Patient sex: F
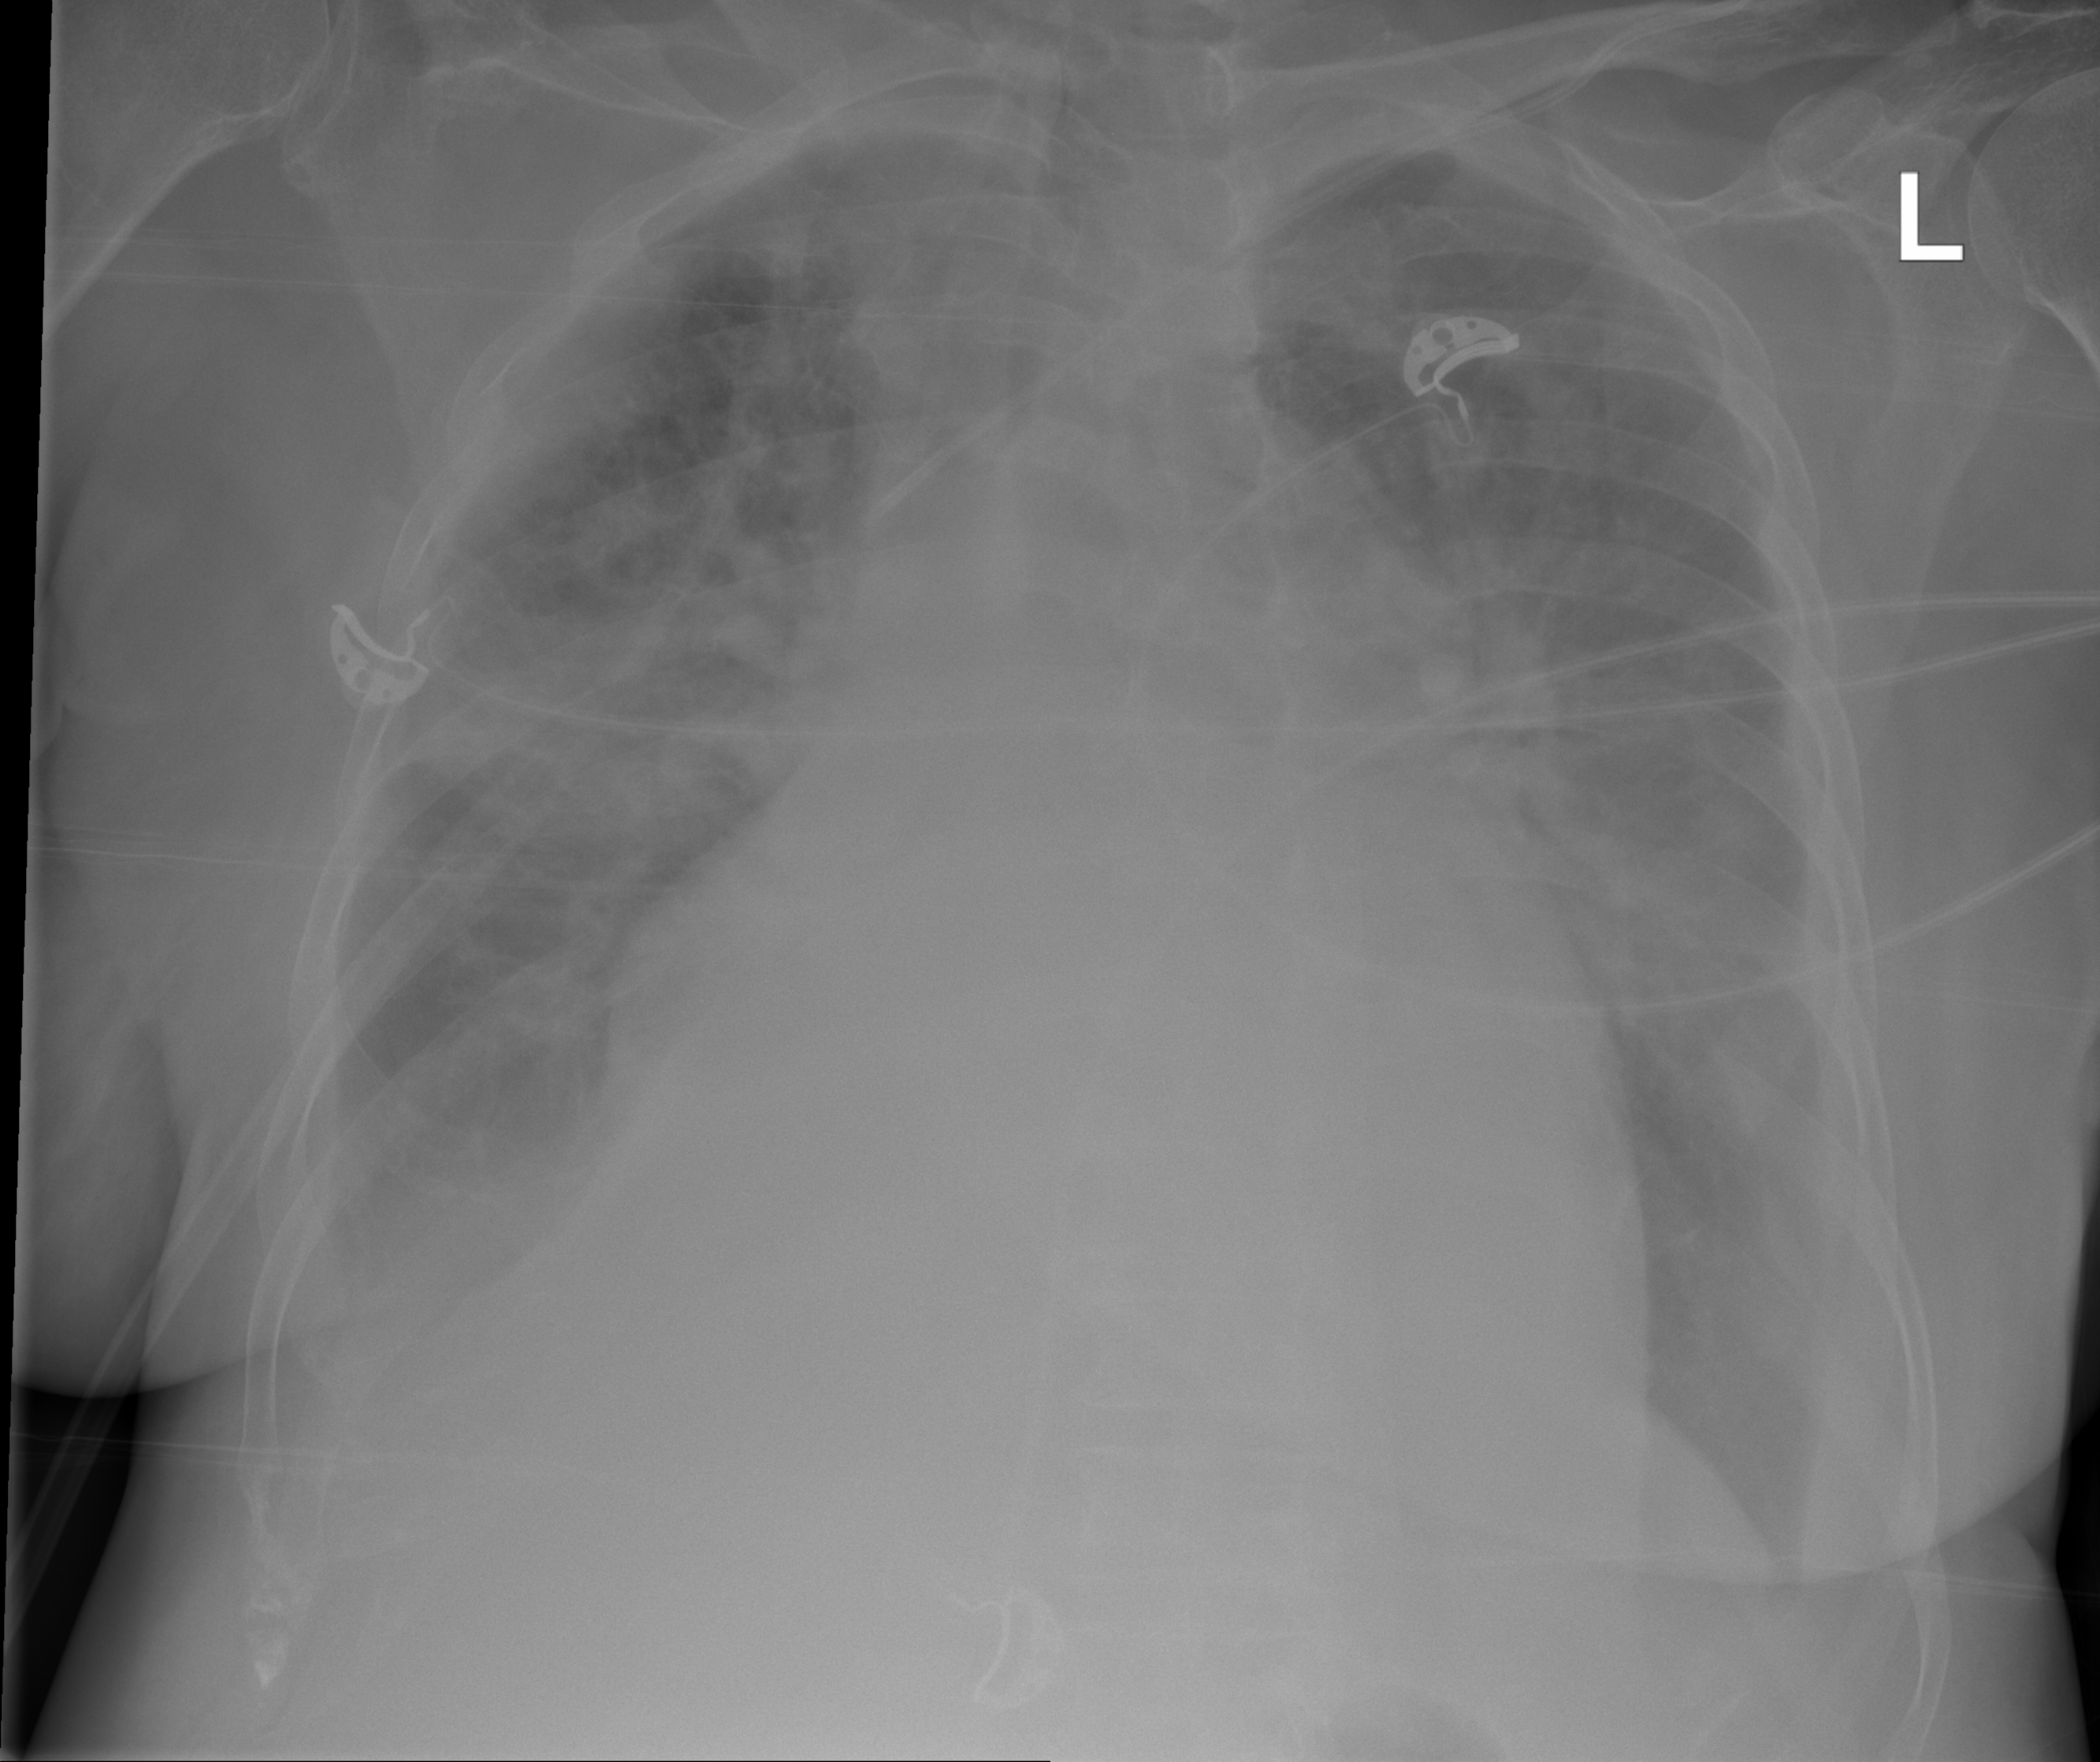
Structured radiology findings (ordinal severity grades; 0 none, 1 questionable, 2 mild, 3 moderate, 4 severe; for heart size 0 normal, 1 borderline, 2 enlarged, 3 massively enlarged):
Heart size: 3
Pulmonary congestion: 3
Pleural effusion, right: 2
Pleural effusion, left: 2
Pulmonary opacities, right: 3
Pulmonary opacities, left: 2
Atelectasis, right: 0
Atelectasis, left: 0